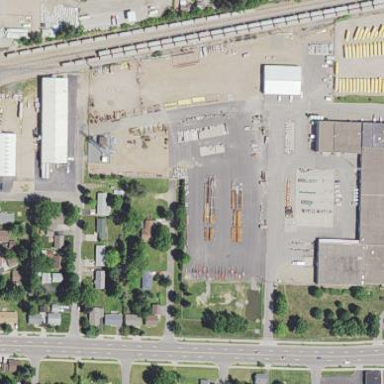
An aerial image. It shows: Industrial area.